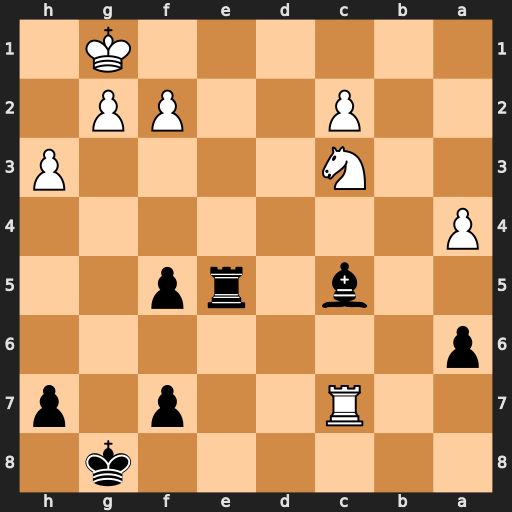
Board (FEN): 6k1/2R2p1p/p7/2b1rp2/P7/2N4P/2P2PP1/6K1
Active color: b
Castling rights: -
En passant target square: -
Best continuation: Re1+ Kh2 Bd6+ g3 Bxc7